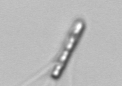
Label: Chaetoceros_subtilis